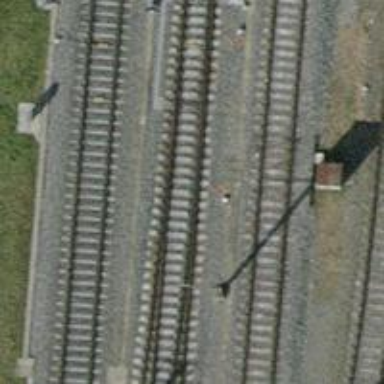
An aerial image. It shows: Railway switch.